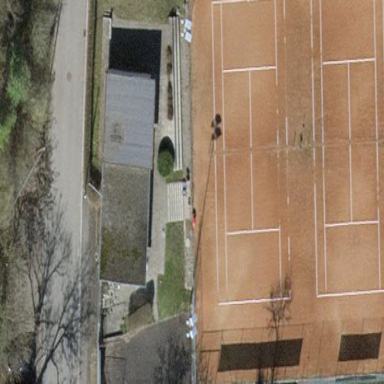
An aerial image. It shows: Sports center with tennis facility.